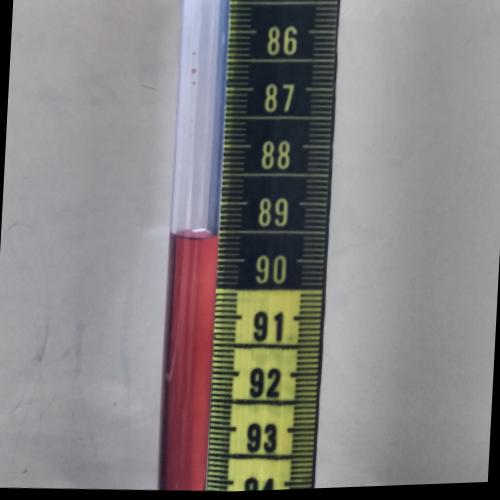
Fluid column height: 89.6 cm